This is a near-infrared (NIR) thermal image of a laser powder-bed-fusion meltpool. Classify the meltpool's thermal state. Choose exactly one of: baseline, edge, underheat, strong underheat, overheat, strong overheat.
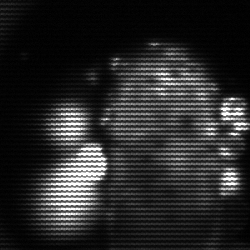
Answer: strong underheat